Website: home-depot
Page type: billing-address
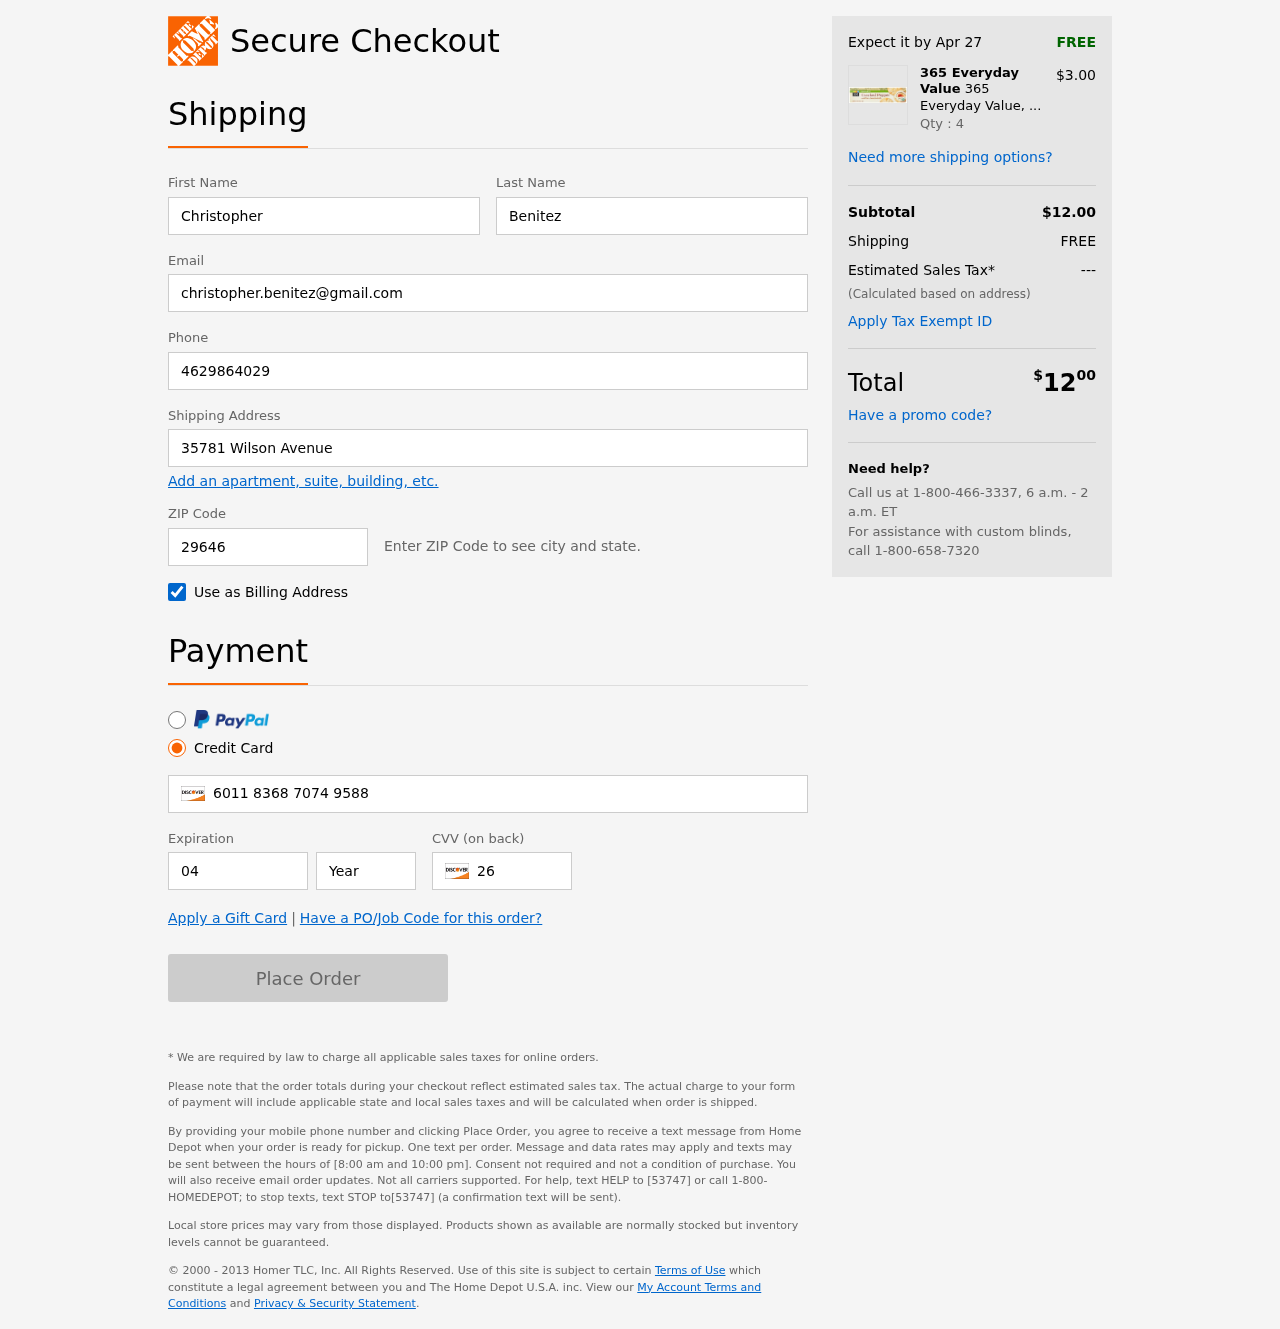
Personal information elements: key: PII_FIRSTNAME
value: Christopher
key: PII_LASTNAME
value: Benitez
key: PII_EMAIL
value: christopher.benitez@gmail.com
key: PII_PHONE
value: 4629864029
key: PII_STREET
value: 35781 Wilson Avenue
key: PII_POSTCODE
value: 29646
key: PII_CARD_NUMBER
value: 6011 8368 7074 9588
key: PII_CARD_EXPIRY_MONTH
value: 04
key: PII_CARD_CVV
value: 260
Product elements: key: PRODUCT1_BRAND
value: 365 Everyday Value
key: PRODUCT1_NAME
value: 365 Everyday Value, Organic Cracked Pepper Water Crackers, 4.4 oz
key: PRODUCT1_PRICE
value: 3
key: PRODUCT1_QUANTITY
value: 4
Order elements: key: ORDER_DELIVERY_DATE
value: Apr 27
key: ORDER_SUBTOTAL
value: $12.00
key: ORDER_SHIPPING_COST
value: FREE
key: ORDER_TAX
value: ---
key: ORDER_TOTAL2
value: $1200